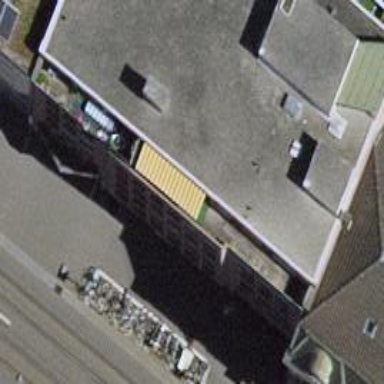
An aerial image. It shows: Outdoor shop.